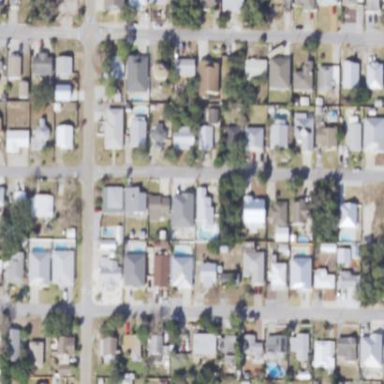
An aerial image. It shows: This residential area consists of single-family homes.